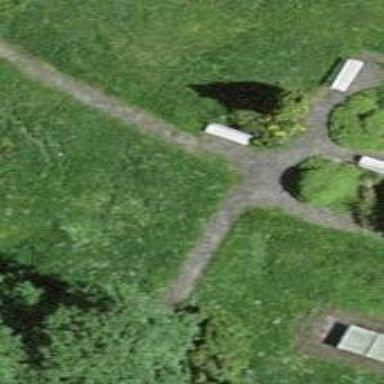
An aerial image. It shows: Bench for seating.